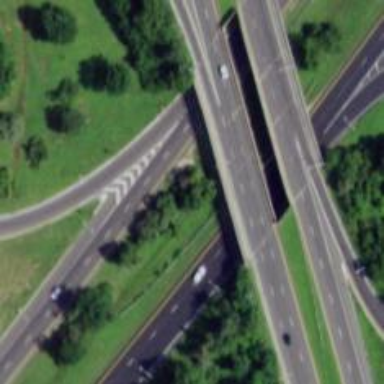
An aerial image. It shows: Motorway link.